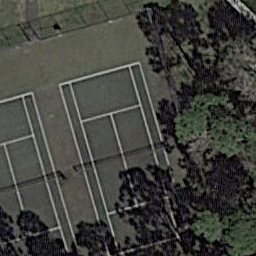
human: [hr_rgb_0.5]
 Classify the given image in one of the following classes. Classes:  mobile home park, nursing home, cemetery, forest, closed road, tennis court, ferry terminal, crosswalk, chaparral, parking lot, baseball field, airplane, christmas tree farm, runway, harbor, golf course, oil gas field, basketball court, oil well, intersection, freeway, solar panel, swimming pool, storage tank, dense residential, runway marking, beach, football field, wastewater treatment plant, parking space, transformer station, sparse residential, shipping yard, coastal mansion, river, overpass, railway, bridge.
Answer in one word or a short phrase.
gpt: tennis court